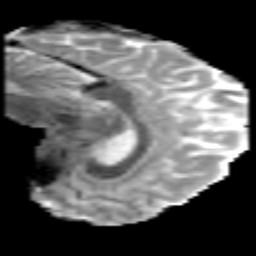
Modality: MD
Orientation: sagittal
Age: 25
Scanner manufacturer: philips
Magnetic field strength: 3 T
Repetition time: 8.6 s
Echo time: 0.127 s